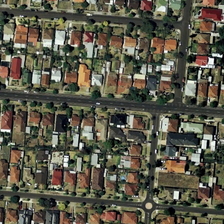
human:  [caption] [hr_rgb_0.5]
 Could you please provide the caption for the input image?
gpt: the residential buildings on both sides of the road are neatly arranged .

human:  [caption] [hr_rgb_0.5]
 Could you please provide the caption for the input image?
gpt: many buildings and many green trees are in a dense residential area .

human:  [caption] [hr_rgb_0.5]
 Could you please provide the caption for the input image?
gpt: many buildings and many green trees are in a dense residential area .

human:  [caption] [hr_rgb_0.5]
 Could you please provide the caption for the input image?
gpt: the road extending in all directions, automobile running in above .

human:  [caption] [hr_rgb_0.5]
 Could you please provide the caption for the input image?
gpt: the residential buildings on both sides of the road are neatly arranged .